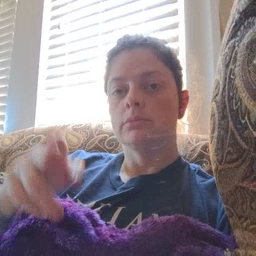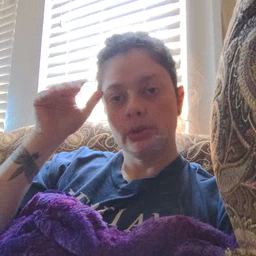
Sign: donkey